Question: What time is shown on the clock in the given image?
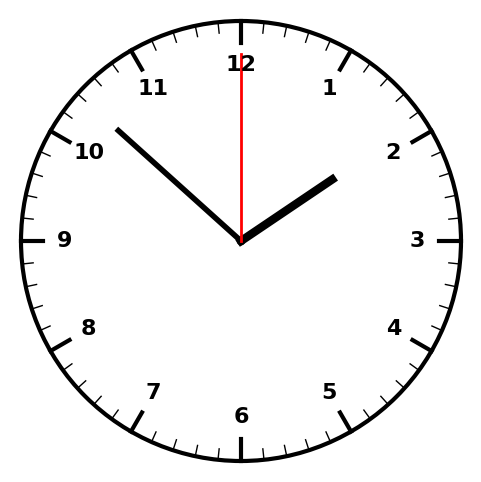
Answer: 01:52:00